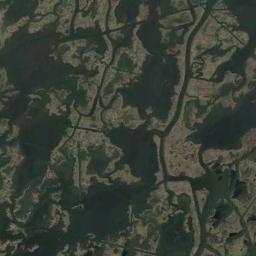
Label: wetland